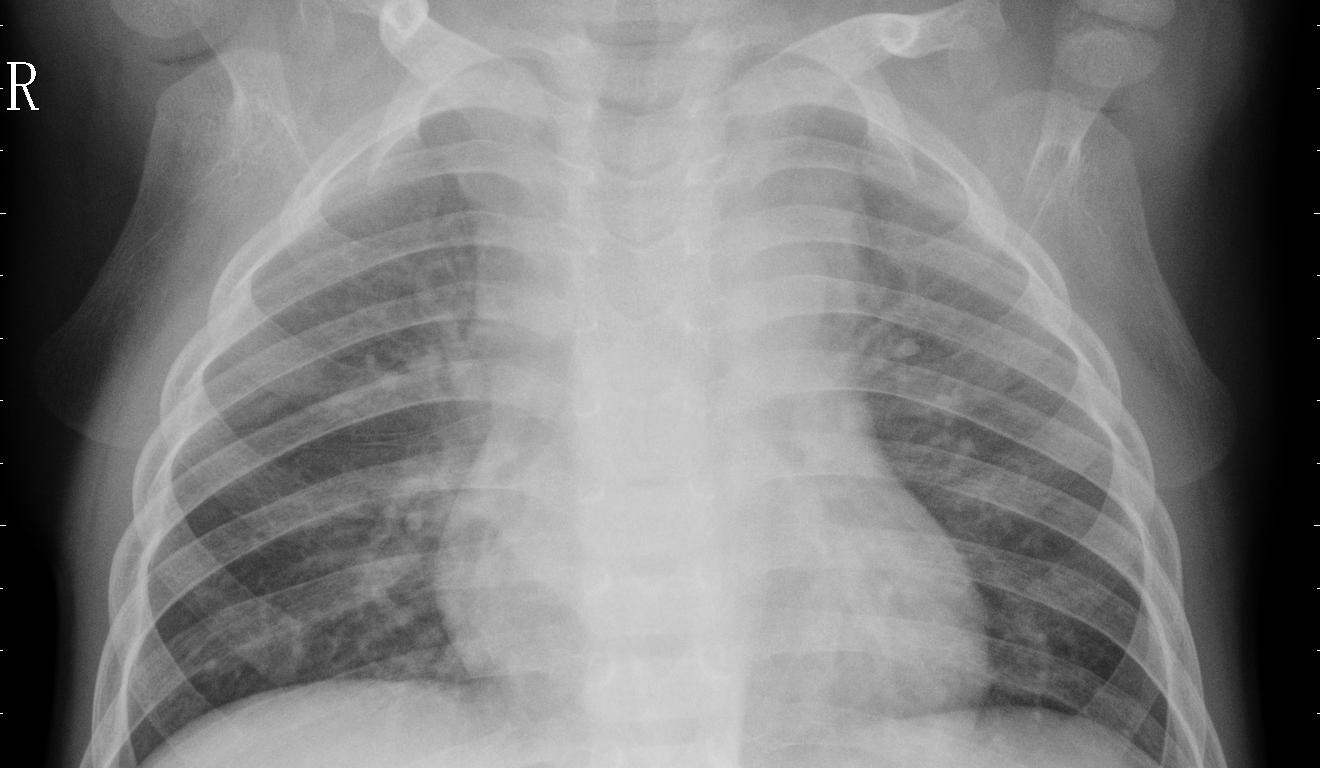
Diagnosis: PNEUMONIA